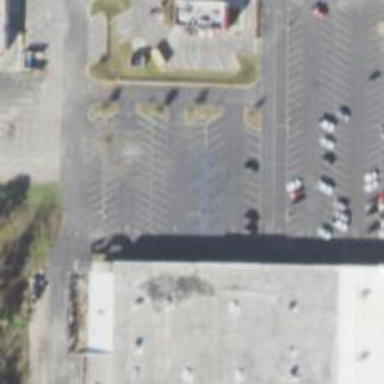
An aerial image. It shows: Parking space is available.